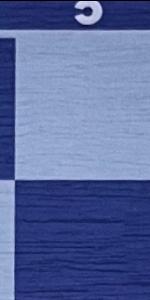
Label: Empty